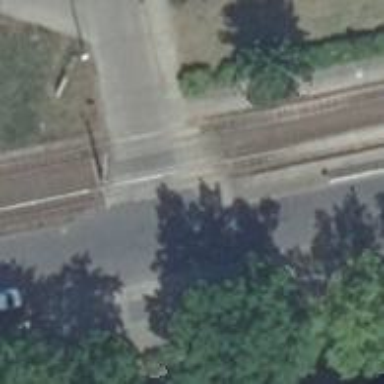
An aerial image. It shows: Unmarked crossing on the road.